Question: Currently, the code below displays the attached bar graph, with a scale that includes decimals and starts at 2.
My question is: Is there a way to start the y-axis labels from 0, and increase in integers up to the maximum value of the data? For example in this, 0,1,2,3,4,5?
'''
barData = this.getIntent().getExtras().getString("GraphData");
GraphViewSeries barGraphSeries = new GraphViewSeries(
new GraphViewData[] {
new GraphViewData(0, Integer.parseInt(barData
.substring(0, barData.indexOf(",")))),
new GraphViewData(1, Integer.parseInt(barData
.substring(barData.indexOf(",") + 1,
barData.length()))) });
GraphView statGraphView = new BarGraphView(this,
"Current Stat Graph");
statGraphView.getGraphViewStyle().setGridColor(Color.BLACK);
statGraphView.getGraphViewStyle().setHorizontalLabelsColor(
Color.BLACK);
statGraphView.getGraphViewStyle().setVerticalLabelsColor(
Color.BLACK);
String[] horLabels = { "Correct", "Incorrect" };
statGraphView.setHorizontalLabels(horLabels);
statGraphView.getGraphViewStyle().setNumHorizontalLabels(2);
statGraphView.getGraphViewStyle().setNumVerticalLabels(10);
statGraphView.addSeries(barGraphSeries);
LinearLayout layout = (LinearLayout) findViewById(R.id.graph1);
layout.addView(statGraphView);
'''

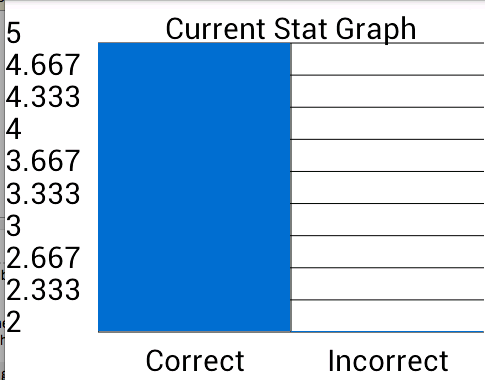
Answer: First thing to know is that if you let GraphView manage the Y-scale, it will display 10 intervals, ie 11 values.
So, if you have values from 0 to 10, or 0 to 20, displayed values will be integers.
You can manually set vertical bounds with GraphView.setManualYAxisBounds(double max, double min)
In you case, you would want to use setManualYAxisBounds(5, 0), but you wouldn't have integers displayed.
So you must use getGraphViewStyle().setNumVerticalLabels(6)
Here's a piece of code I use to dynamically adapt scale with values from 0 to 200, with a max scale value as close as possible from the max value of my data (I hope I'm understandable, lol)
'''
int maxValue = ... // here, you find your max value
// search the interval between 2 vertical labels
int interval;
if (maxValue <= 55) {
interval = 5; // increment of 5 between each label
} else if (maxValue <= 110) {
interval = 10; // increment of 10 between each label
} else {
interval = 20; // increment of 20 between each label
}
// search the top value of your graph, it must be a multiplier of your interval
int maxLabel = maxValue;
while (maxLabel % interval != 0) {
maxLabel++;
}
// set manual bounds
setManualYAxisBounds(maxLabel, 0);
// indicate number of vertical labels
getGraphViewStyle().setNumVerticalLabels(maxLabel / interval + 1);
// now, it's ok, you should have a graph with integer labels
'''